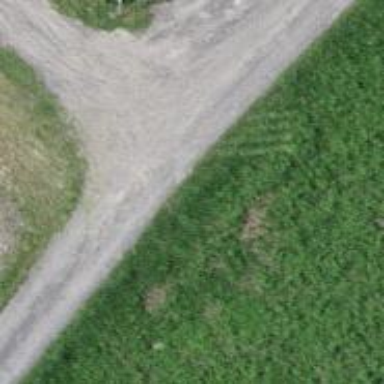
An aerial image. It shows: Track with grade 2 gravel surface.